Question: How do I use the function "is_double_url" to check 700 data that saved in the file name "training_URL", I can only check the data in cmd window or type "is_double_url('www.google.com')" in f10.m. But i want to use the import data as shown below to call out the function and check the 700 data
is_double_url.m file
'''
function out = is_double_url(url_path1)
if url_path1(end)~='/'
url_path1(end+1)='/';
end
url_path1 = regexprep(url_path1,'//','//www.');
url_path1 = regexprep(url_path1,'//www.www.','//www.');
f1 = strfind(url_path1,'www.');
if numel(f1)<2
out = false;
else
f2 = strfind(url_path1,'/');
f3 = bsxfun(@minus,f2,f1');
count_dots = zeros(size(f3,1),1);
for k = 1:size(f3,1)
[x,y] = find(f3(k,:)>0,1);
str2 = url_path1(f1(k):f2(y));
if ~isempty(strfind(str2,'..'))
continue
end
count_dots(k) = nnz(strfind(str2,'.'));
end
out = ~any(count_dots(2:end)<2);
if any(strfind(url_path1,'://')>f2(1))
out = true;
end
end
return;
'''
f10.m file
'''
url_path1 = importdata('DATA\URL\training_URL')
out = is_double_url(url_path1)
'''

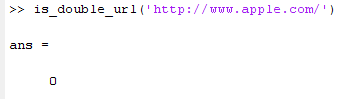
Answer: Note the change in the numel(.) condition:
'''
function out = is_double_url(url_path1)
if url_path1(end)~='/'
url_path1(end+1)='/';
end
url_path1 = regexprep(url_path1,'//','//www.');
url_path1 = regexprep(url_path1,'//www.www.','//www.');
f1 = strfind(url_path1,'www.');
if numel(f1)>2 % changed it here
out = false;
else
f2 = strfind(url_path1,'/');
f3 = bsxfun(@minus,f2,f1');
count_dots = zeros(size(f3,1),1);
for k = 1:size(f3,1)
[x,y] = find(f3(k,:)>0,1);
str2 = url_path1(f1(k):f2(y));
if ~isempty(strfind(str2,'..'))
continue
end
count_dots(k) = nnz(strfind(str2,'.'));
end
out = ~any(count_dots(2:end)<2);
if any(strfind(url_path1,'://')>f2(1))
out = true;
end
end
if ~out % I'm not sure if this is what you want..
out=-1;
end
return;
'''
Regarding the issue you mentioned in comments, let's say url_path1 is a cell array of size 700x1; then (I think) you could say
'''
out=[];
for i=1:size(url_path1,1)
out=cat(2,out,is_double_url(url_path1{i,1}));
end
'''